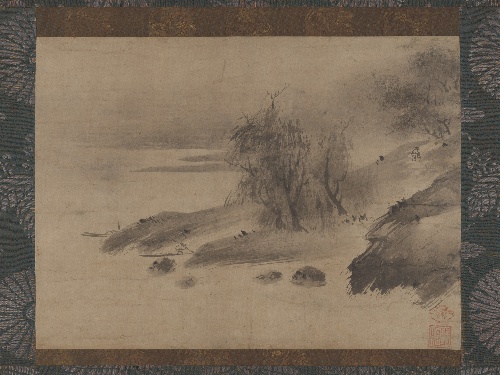
Title: 相阿弥筆　山水図|Landscape
Artist: Sōami
Artist bio: Japanese, died 1525
Date: 15th–early 16th century
Object type: Hanging scroll
Classification: Paintings
Medium: Hanging scroll; ink on paper
Culture: Japan
Period: Muromachi period (1392–1573)
Dimensions: Image: 13 3/8 × 18 3/16 in. (34 × 46.2 cm)
Overall with mounting: 45 3/4 × 22 3/4 in. (116.2 × 57.8 cm)
Overall with knobs: 45 3/4 × 24 13/16 in. (116.2 × 63 cm)
Department: Asian Art
Credit line: Mary and Cheney Cowles Collection, Gift of Mary and Cheney Cowles, 2018
Accession year: 2018
Repository: Metropolitan Museum of Art, New York, NY
Tags: Landscapes